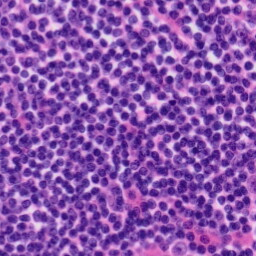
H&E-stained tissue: Tonsil